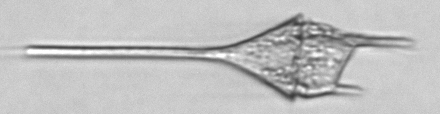
Label: Tripos_lineatus